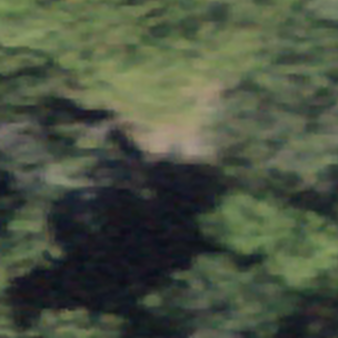
Label: other